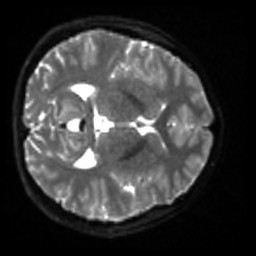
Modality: sbref
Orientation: axial
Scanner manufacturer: siemens
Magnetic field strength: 3 T
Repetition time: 4 s
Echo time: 0.0594 s